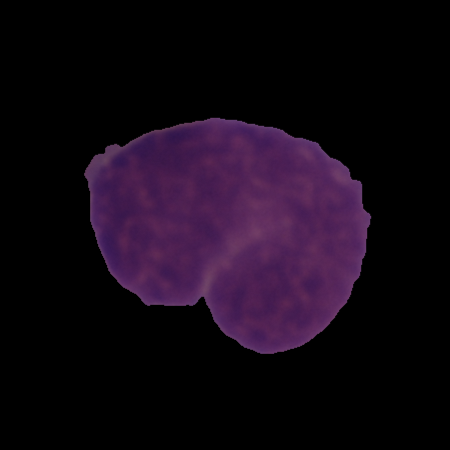
Label: healthy